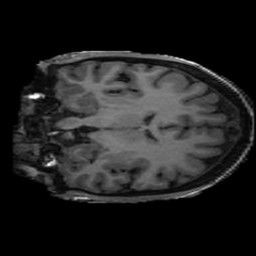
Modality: T1w
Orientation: coronal
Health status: ill
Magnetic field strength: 3 T